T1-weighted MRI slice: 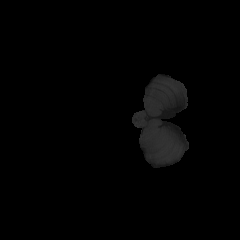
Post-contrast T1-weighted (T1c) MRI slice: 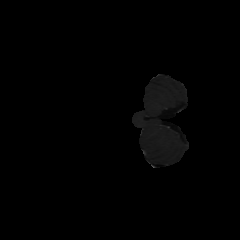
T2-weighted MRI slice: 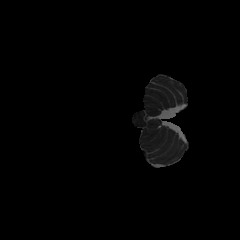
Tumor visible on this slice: no